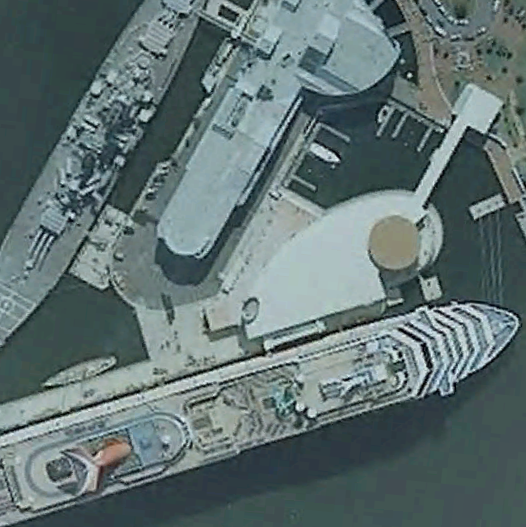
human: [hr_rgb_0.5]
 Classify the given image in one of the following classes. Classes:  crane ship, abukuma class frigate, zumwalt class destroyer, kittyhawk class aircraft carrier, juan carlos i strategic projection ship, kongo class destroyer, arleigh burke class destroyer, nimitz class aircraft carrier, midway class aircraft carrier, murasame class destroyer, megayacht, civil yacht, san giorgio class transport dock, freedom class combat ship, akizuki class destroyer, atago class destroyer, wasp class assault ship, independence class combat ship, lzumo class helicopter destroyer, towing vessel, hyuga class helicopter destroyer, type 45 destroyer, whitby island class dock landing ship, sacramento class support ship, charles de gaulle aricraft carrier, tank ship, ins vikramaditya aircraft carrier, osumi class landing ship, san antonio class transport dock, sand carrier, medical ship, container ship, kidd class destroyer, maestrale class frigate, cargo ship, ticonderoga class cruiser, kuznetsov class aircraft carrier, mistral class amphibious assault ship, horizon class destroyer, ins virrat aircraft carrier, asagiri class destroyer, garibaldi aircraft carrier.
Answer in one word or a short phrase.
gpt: Megayacht